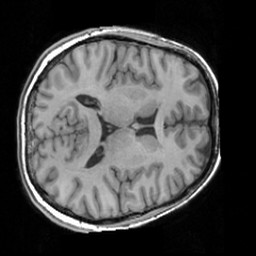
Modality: T1w
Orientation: axial
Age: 29
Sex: female
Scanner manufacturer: siemens
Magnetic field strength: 3 T
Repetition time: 1.63 s
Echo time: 0.00311 s